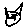
Label: cat